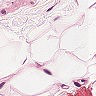
Metastatic tissue present: no